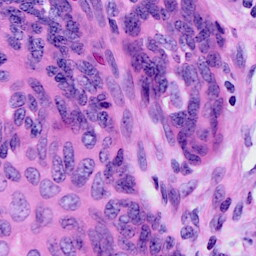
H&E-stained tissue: Cervix